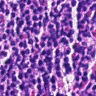
Metastatic tissue present: no